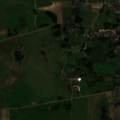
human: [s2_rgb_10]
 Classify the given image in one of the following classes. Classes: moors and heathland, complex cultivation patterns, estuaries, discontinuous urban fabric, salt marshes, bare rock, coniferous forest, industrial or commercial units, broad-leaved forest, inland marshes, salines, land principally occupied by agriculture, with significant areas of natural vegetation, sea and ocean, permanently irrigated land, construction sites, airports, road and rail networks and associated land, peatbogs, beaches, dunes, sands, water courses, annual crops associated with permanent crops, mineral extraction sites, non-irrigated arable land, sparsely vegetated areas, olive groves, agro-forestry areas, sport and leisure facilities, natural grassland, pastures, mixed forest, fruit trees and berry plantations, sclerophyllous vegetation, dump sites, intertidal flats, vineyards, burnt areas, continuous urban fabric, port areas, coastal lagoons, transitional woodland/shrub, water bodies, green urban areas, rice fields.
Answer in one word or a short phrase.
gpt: discontinuous urban fabric, non-irrigated arable land, pastures, complex cultivation patterns